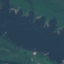
Land use / land cover: River